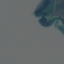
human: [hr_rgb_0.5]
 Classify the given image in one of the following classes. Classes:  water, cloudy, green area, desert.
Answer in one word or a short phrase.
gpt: water